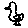
Label: bird